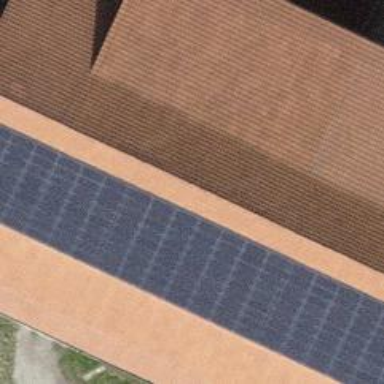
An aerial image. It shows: Solar power generator using photovoltaic panels.